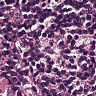
Metastatic tissue present: no